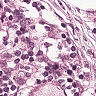
Metastatic tissue present: yes